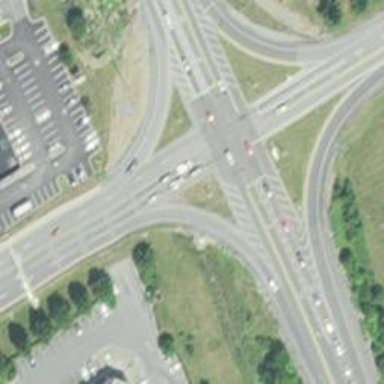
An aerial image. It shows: Primary link highway.